Question: I am trying to figure out what is wrong but i'm being stumped as the code works in jsfiddle but not on my html page any help would greatly be appreciated. What is happening is the clock that shows up and the fancy box for you to input the time are not working.
here is the jsfiddle : <URL>
but when I run it on my site i get

I took the advice below and changed my html and it is still broken, I see that people recommend the below but I can no longer generate the csv <URL>
'''
$(document).ready(function(){
'''
What should be generating is the stuff in and it clearly is working some what as the value 06:00 PM is showing up.
'''
<div class="input-append bootstrap-timepicker">
<input id="timepicker1" type="text" class="timepicker" value="06:00 PM"/>
<span class="add-on"><i class="icon-time"></i></span>
'''
The html code as follows
'''
<html>
<head>
<meta http-equiv="Content-Type" content="text/html; charset=utf-8" />
<link rel="stylesheet" href="http://jdewit.github.io/bootstrap-timepicker/css/bootstrap-timepicker.min.css" />
<link rel="stylesheet" href="http://netdna.bootstrapcdn.com/twitter-bootstrap/2.2.2/css/bootstrap-combined.min.css" />
<script type="text/javascript" src="http://code.jquery.com/jquery-1.11.0.min.js"></script>
<script type="text/javascript" src="http://netdna.bootstrapcdn.com/twitter-bootstrap/2.2.2/js/bootstrap.min.js"></script>
<script type="text/javascript" src="http://jdewit.github.io/bootstrap-timepicker/js/bootstrap-timepicker.min.js"></script>
</head>
<body>
<div class="input-append bootstrap-timepicker">
<input id="timepicker1" type="text" class="timepicker" value="06:00 PM"/>
<span class="add-on"><i class="icon-time"></i></span>
</div>
<div class="input-append bootstrap-timepicker">
<input id="timepicker2" type="text" class="timepicker" value="06:00 PM"/>
<span class="add-on"><i class="icon-time"></i></span>
</div>
<button id="submit">Generate CSV Time</button>
<br/>
<textarea id="csvContent" rows="10" cols="30" placeholder="CSV content will go here">
</textarea>
<script>
$(function() {
$( "#timepicker1" ).timepicker();
});
</script>
<script>
$(function() {
$( "#timepicker2" ).timepicker();
});
</script>
</body>
<script type="text/javascript">
$('#timepicker1').timepicker({
defaultTime: 'current',
minuteStep: 1,
disableFocus: true,
template: 'dropdown'
});
$('#timepicker2').timepicker({
defaultTime: 'current',
minuteStep: 1,
disableFocus: true,
template: 'dropdown'
});
$('#submit').click(function() {
var csv = '';
var curtime = '';
$('.timepicker').each(function() {
csv += curtime = $(this).data('timepicker').getTime();
csv += ',' + "
";
});
csv = csv.substr(0, csv.length-2);
$('#csvContent').text(csv);
});
}
</script>
</body>
</html>
'''
After changing http://imgur.com/325ahbD
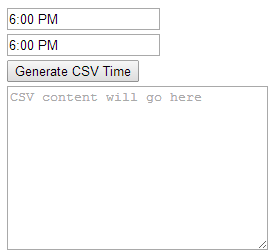
Answer: changing link type = to link rel="stylesheet" help me far much than i would like to admit and I dont really understand why.
The only thing now is that the time box is too small and the pop out where you can select the times are only big enough to display half of what is needed <URL>